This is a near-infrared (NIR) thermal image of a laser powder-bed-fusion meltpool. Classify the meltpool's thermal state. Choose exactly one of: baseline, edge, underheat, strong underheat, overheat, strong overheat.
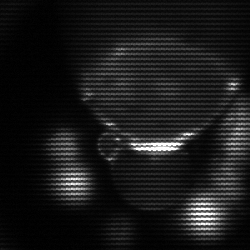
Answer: edge